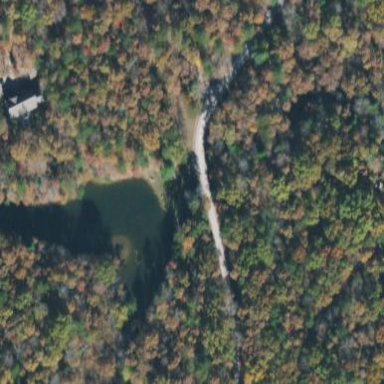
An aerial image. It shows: Serene pond surrounded by nature.